Question: The default dialog box font in Windows is .
I don't like it, because it's not correct.
It's easy to change the font of a single dialog item, but how do I display a dialog box with the "correct" system font (<URL>?

### Note:
The reason I've said "" so many times is that I am looking for a solution than looping through everything with 'EnumChildWindows' (or the like). Does one exist?
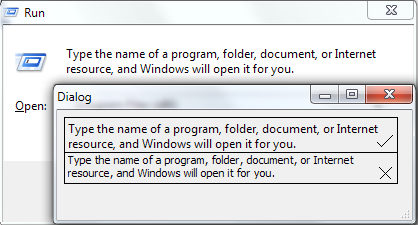
Answer: From <URL>:
> The system font can vary between different versions of Windows. To
have your application use the system font no matter which system it is
running on, use DS_SHELLFONT with the typeface MS Shell Dlg, and use
the DIALOGEX Resource instead of the DIALOG Resource. The system maps
this typeface such that your dialog box will use the Tahoma font. Note
that DS_SHELLFONT has no effect if the typeface is not MS Shell Dlg.
I think this is what you want. If that doesn't work, then I guess you'll have to <URL> before passing it to DialogBox.